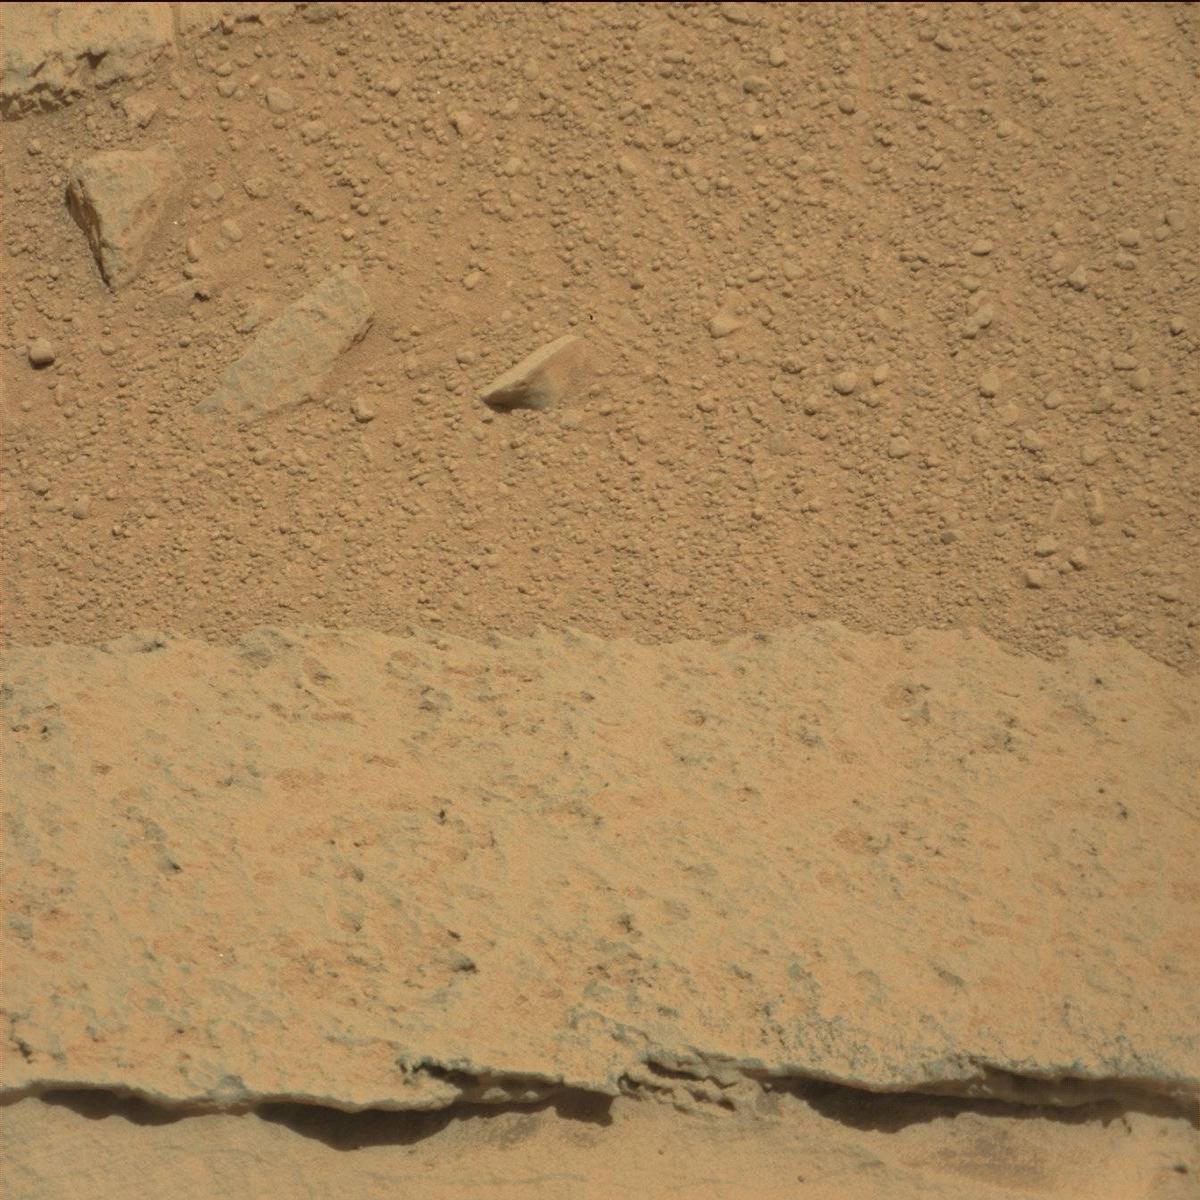
Terrain classes present: Bedrock, Rock, Sand / Soil